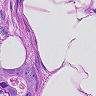
Metastatic tissue present: yes